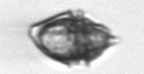
Label: Kryptoperidinium_triquetrum